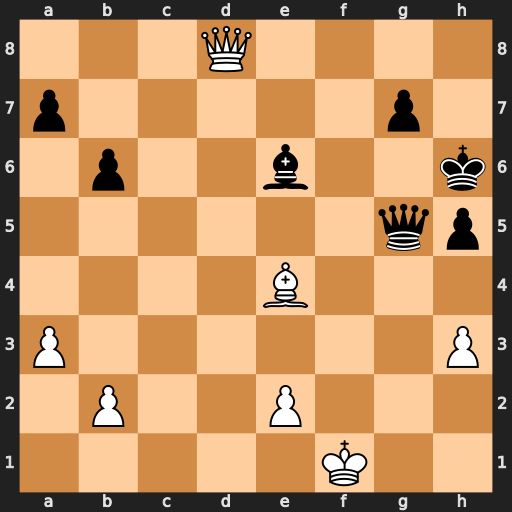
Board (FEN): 3Q4/p5p1/1p2b2k/6qp/4B3/P6P/1P2P3/5K2
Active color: w
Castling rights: -
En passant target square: -
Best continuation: Qh8#